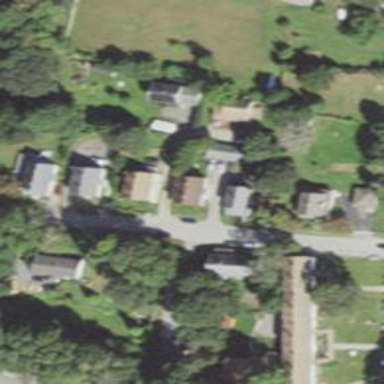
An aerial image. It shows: Residential driveway.